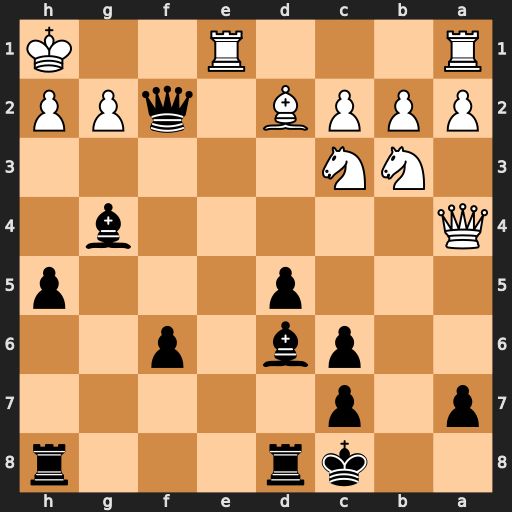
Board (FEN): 2kr3r/p1p5/2pb1p2/3p3p/Q5b1/1NN5/PPPB1qPP/R3R2K
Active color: b
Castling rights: -
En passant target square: -
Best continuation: Bf3 Qa6+ Kb8